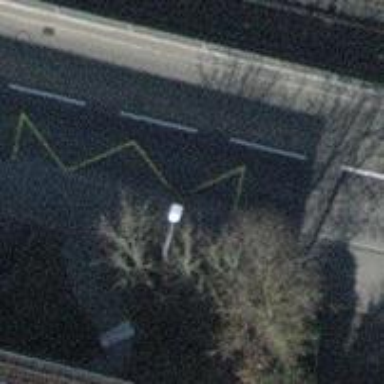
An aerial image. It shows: Public transport stop position.